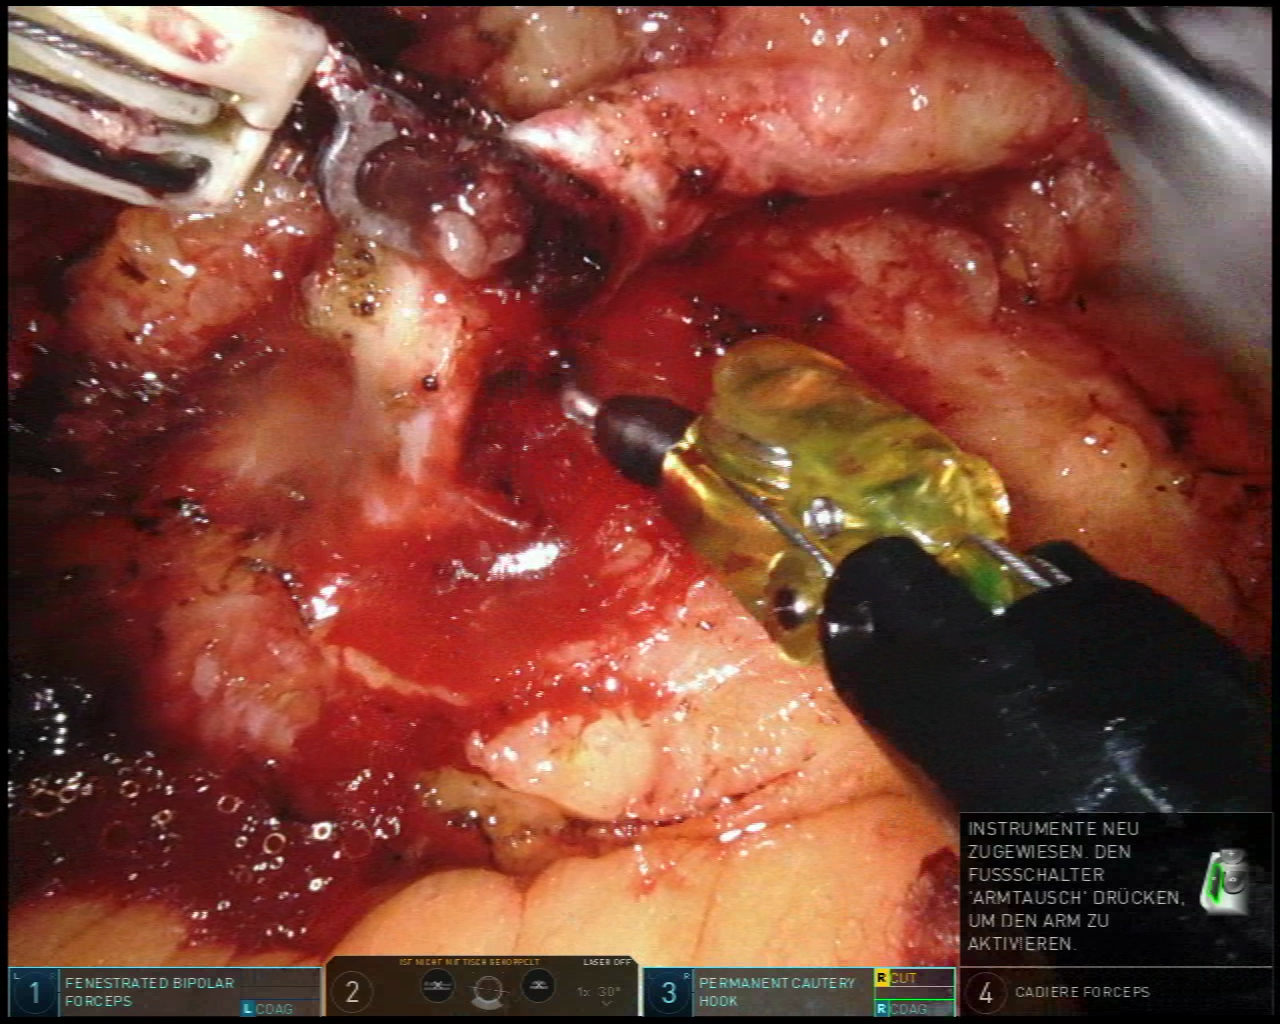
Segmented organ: inferior_mesenteric_artery
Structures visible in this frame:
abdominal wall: no
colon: no
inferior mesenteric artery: yes
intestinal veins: no
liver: no
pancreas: no
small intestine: no
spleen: no
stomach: no
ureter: no
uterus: no
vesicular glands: no